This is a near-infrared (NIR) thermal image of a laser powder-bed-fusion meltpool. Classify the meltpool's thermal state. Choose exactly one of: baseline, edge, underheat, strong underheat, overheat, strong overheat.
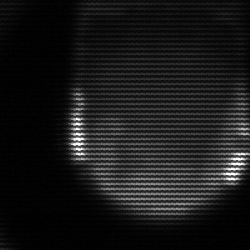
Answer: edge